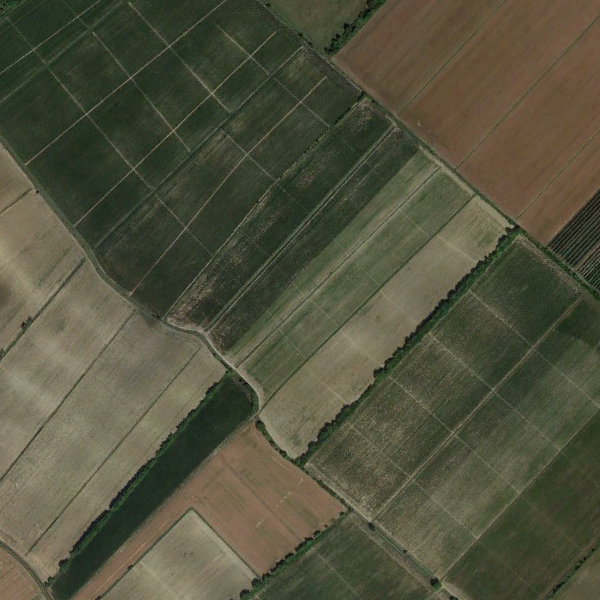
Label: Farmland